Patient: sex F, age 41
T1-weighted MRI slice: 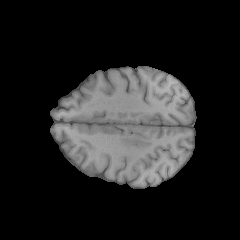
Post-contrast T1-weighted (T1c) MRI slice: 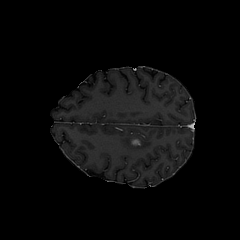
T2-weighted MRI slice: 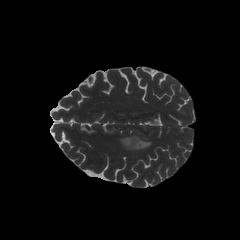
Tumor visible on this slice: yes
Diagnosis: Glioblastoma, IDH-wildtype
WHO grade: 4